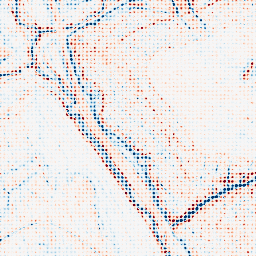
Category: edge_preserving
Decomposition family: anisotropic_diffusion
Decomposition parameters: iterations: 20
kappa: 30
gamma: 0.1
Upsampling method: sinc_hamming
Upsampling parameters: scale: 8
kernel_size: 4
Upsampling scale: 8